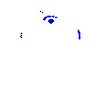
Particle: electron